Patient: sex M, age 26
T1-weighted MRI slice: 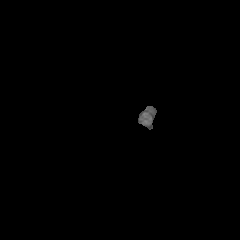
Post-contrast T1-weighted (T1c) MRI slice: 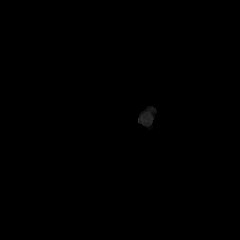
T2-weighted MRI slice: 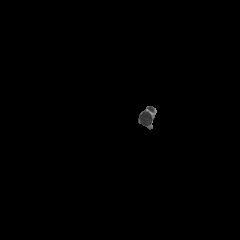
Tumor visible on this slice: no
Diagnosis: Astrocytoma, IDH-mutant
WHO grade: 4